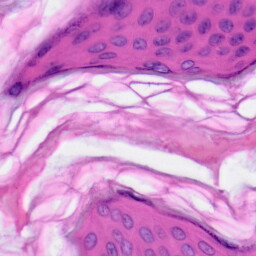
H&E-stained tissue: Skin